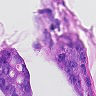
Metastatic tissue present: yes